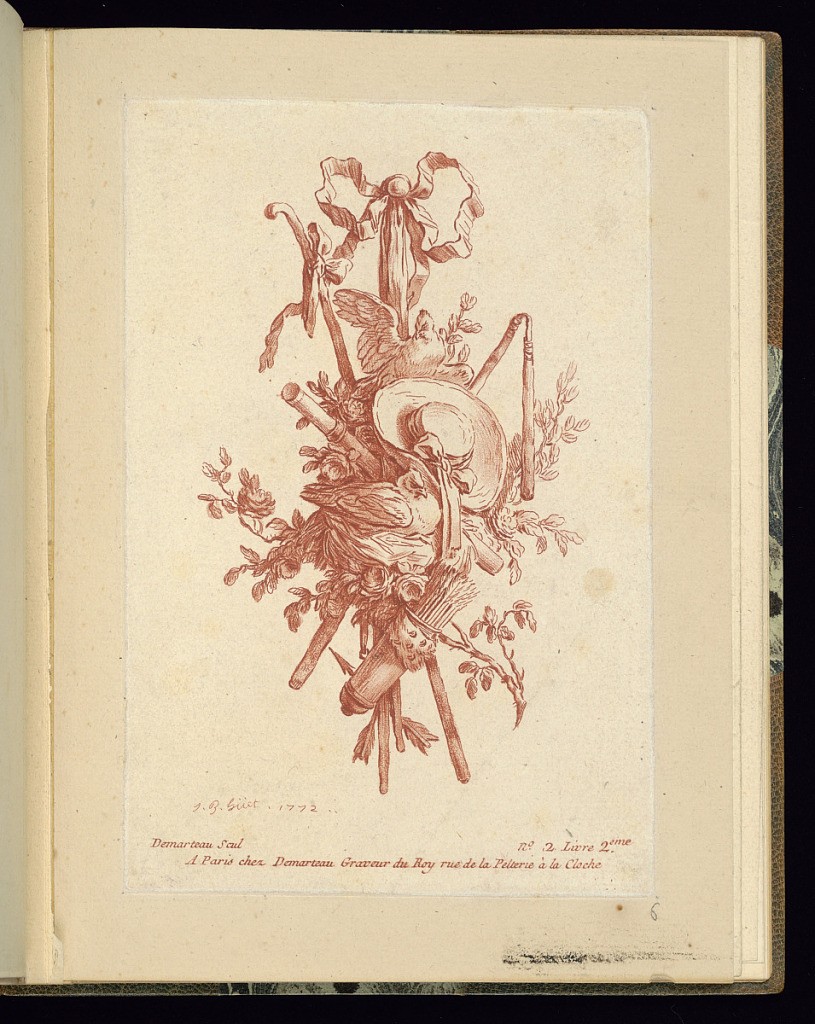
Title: Trophy Design
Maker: Jean-Baptiste Huet, French, 1745 – 1811
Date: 1772
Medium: Crayon manner etching in red ink on laid paper
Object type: Print
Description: Second plate from a series of four ornament prints of designs for trophies. Hanging from tied ribbons - foliate branches with flowers, a hat, shepherd's crook, two birds, and a quiver with arrows.  The plate is numbered, dated, and signed.